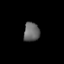
Tissue: lung
Cell type: Endothelial cells
Senescence score: 0.5949
Nuclear area (px): 298
Mean DAPI intensity: 103.56